Question: I have a custom subclass of AlertDialog that should display a list of all the available Wifi networks in range.
I'm displaying this dialog by creating an instance of it, and calling show(), and (Because I want my custom class to be used).
I have my own layout to display as the content view, but I want the regular AlertDialog look and feel, with the title header and the frame.
My custom layout is pretty simple:
'''
<?xml version="1.0" encoding="utf-8"?>
<ListView xmlns:android="http://schemas.android.com/apk/res/android"
android:id="@android:id/list"
android:layout_width="wrap_content"
android:layout_height="wrap_content" >
</ListView>
'''
And I'm adding it to the dialog at onCreate():
'''
protected void onCreate(Bundle savedInstanceState) {
super.onCreate(savedInstanceState);
setTitle(R.string.pick_wifi_network);
setContentView(R.layout.pick_wifi_dialog);
// Rest of implementation
}
'''
But the result look nothing like AlertDialog. There is no title, and the ListView takes the whole screen:

So what am I doing wrong and how should I do it right?
Thanks!
Why I don't use AlertDialog.Builder: My custom Dialog class is responsible for listening for SCAN_RESULTS_AVALIABLE_ACTION of WifiManager, and updating the ListView as results refreshes. For this reason I cannot use AlertDialog.Builder.
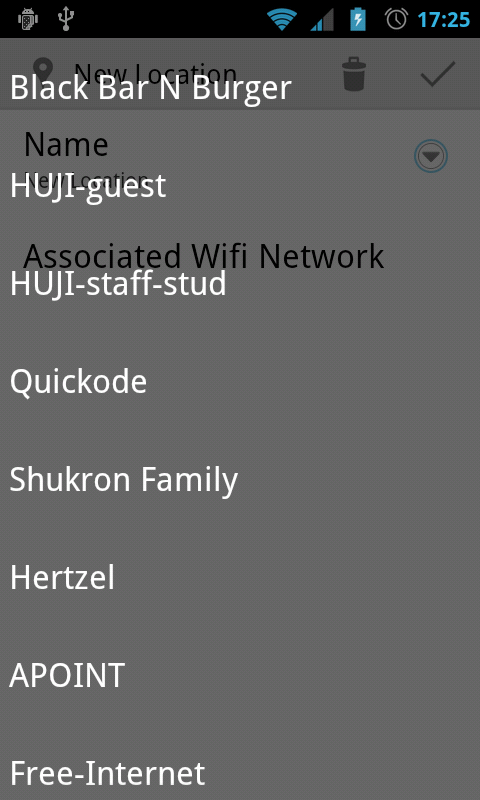
Answer: I think your problem is in the dialog's theme (which you're not applying).
I haven't tried this, but if I understand it correctly, it should work:
In your dialog's constructor, call the super constructor wich receives a theme, passing the standard dialog theme.
'''
public CustomDialog(Context context) {
super(context, android.R.style.Theme_Dialog);
}
'''
The dialogs created in Android have this default theme.
The documentation for the Theme_Dialog states (v2.2):
> Default theme for dialog windows and activities (on API level 10 and
lower), which is used by the Dialog class. This changes the window to
be floating (not fill the entire screen), and puts a frame around its
contents. You can set this theme on an activity if you would like to
make an activity that looks like a Dialog.
Hope this helps!
To solve the problem with 'setTitle', the easiest way seems to be inheriting 'Dialog' instead of 'AlertDialog'.
Also doing that, there is no need to pass the 'android.R.style.Theme_Dialog' in the constructor (aparently subclassing 'AlertDialog' comes with no theme).